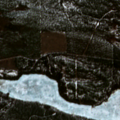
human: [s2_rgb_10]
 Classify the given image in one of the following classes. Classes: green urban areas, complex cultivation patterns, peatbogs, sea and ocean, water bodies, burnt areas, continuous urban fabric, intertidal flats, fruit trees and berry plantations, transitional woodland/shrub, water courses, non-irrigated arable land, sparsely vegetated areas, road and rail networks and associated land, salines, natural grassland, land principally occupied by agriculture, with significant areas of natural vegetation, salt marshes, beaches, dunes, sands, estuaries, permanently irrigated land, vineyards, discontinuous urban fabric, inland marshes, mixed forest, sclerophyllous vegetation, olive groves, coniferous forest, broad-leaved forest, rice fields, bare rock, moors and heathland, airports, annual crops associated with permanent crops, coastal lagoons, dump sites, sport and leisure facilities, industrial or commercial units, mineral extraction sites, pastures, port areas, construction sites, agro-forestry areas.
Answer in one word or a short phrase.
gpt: coniferous forest, mixed forest, water bodies